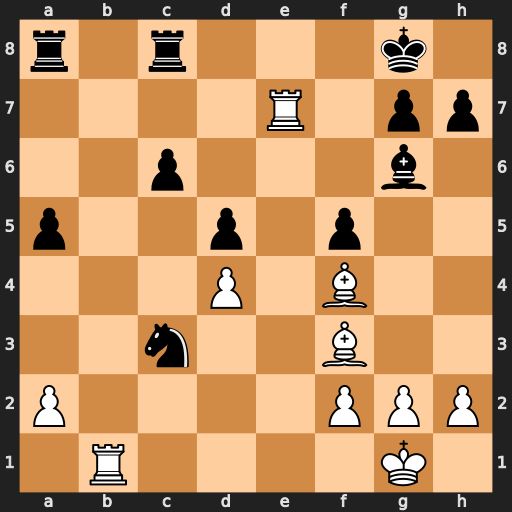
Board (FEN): r1r3k1/4R1pp/2p3b1/p2p1p2/3P1B2/2n2B2/P4PPP/1R4K1
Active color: w
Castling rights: -
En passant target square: -
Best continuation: Rbb7 Re8 Rxg7+